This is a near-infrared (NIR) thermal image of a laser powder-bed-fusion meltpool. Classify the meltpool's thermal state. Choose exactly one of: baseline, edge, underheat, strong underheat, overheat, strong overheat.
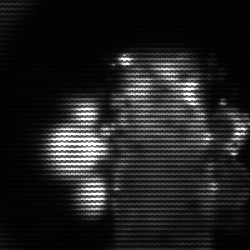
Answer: strong underheat